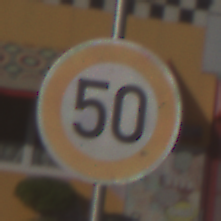
Verkehrszeichen: Geschwindigkeit50
Umgebung: Outdoor, Special
Tageszeit: MorningAfternoon
Wetter: PartlyCloudy
Licht: Natural
Jahreszeit: NotSpecified
Kontrast: HighContrast